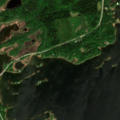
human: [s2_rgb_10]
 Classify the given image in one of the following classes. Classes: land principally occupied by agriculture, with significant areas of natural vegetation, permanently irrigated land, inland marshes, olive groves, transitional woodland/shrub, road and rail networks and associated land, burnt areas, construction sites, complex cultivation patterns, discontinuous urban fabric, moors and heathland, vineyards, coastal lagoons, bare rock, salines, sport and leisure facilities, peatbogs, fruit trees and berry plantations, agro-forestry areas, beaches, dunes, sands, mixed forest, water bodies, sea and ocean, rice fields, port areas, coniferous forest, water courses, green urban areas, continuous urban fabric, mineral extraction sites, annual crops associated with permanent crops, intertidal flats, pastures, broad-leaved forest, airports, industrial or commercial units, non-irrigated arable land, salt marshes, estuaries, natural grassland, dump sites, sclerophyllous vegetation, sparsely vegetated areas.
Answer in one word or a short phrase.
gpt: mixed forest, sea and ocean